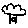
Label: tree